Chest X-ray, AP view. Patient: 59 years old, sex F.
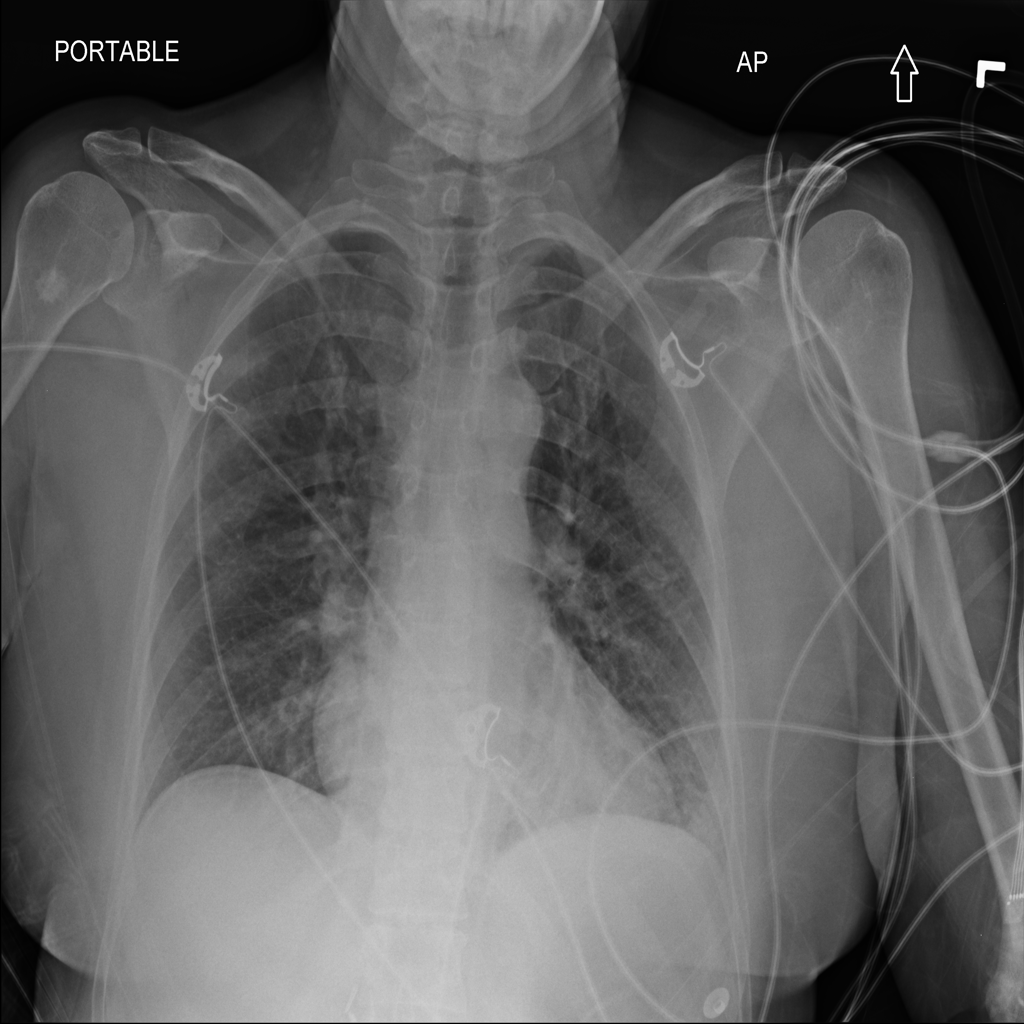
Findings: No Finding